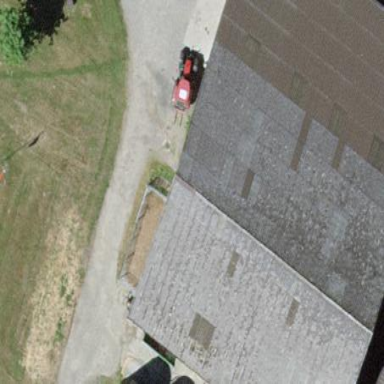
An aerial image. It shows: Farm auxiliary building.